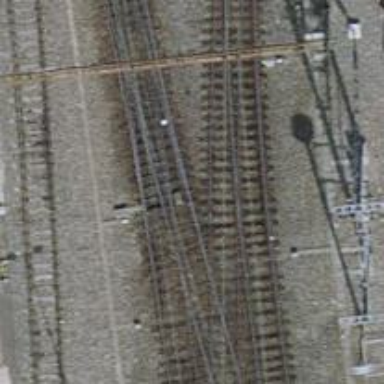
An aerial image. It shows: Railway yard with electrified tracks and single track.